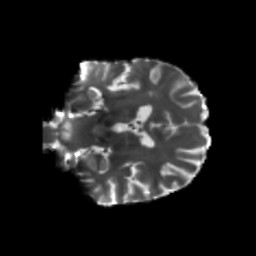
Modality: T2w
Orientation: coronal
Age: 70
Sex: male
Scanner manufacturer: siemens
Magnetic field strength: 3 T
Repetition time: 5.25 s
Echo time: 0.08 s